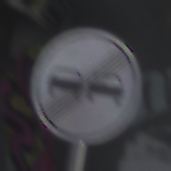
Verkehrszeichen: EndeUeberholverbot
Umgebung: Roofed, Special
Tageszeit: Midday
Wetter: Overcast
Licht: Natural
Jahreszeit: NotSpecified
Kontrast: MediumContrast